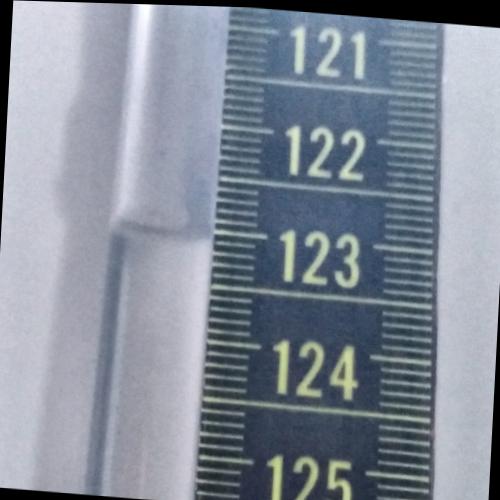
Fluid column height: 123.1 cm